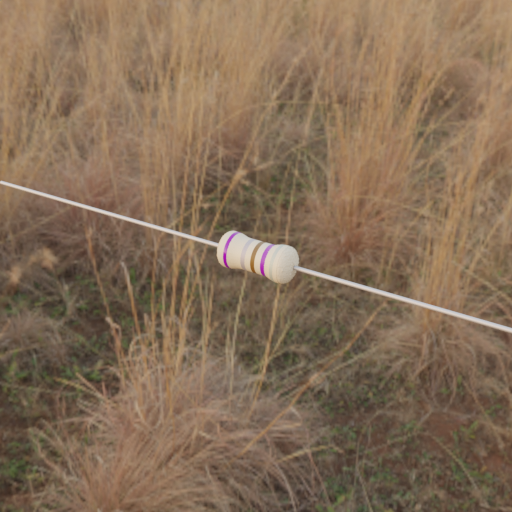
Resistor colour bands (in order): violet, silver, brown, violet, silver